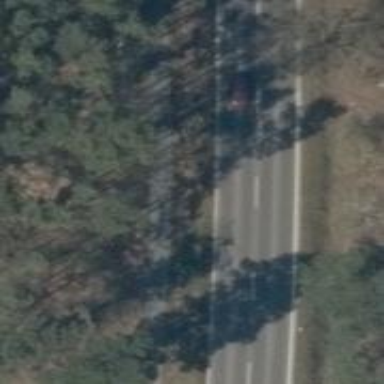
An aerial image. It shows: Primary road with asphalt surface.